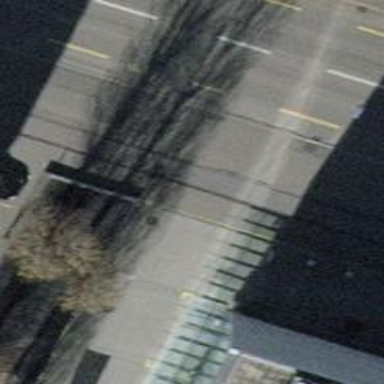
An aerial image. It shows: Asphalt service road.